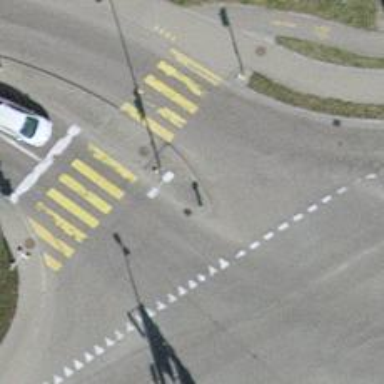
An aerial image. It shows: Traffic calming island.